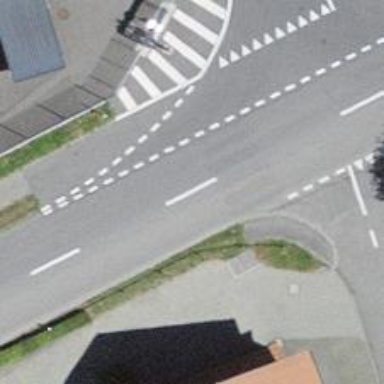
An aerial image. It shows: Secondary road with asphalt surface.